Question: I have SQL file from my MYSQL database. How could I quick get the picture of tables relations, something like this:

It would be great if I could just import file to the software and it would output the view of the program.
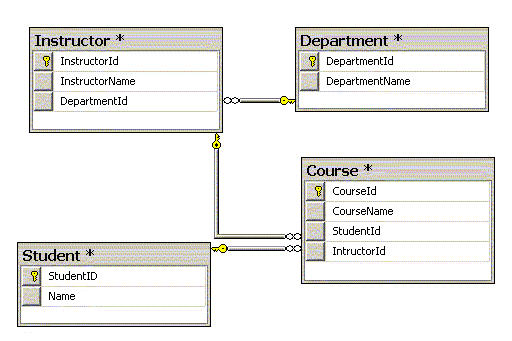
Answer: You have to load the file into a database with mysql utility :
'''
mysql -u root -p db_name < file.sql
'''
then you can open the database with a visual tool like <URL> ...